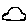
Label: car